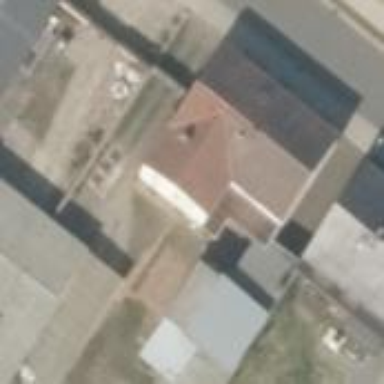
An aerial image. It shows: Residential building.